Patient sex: M
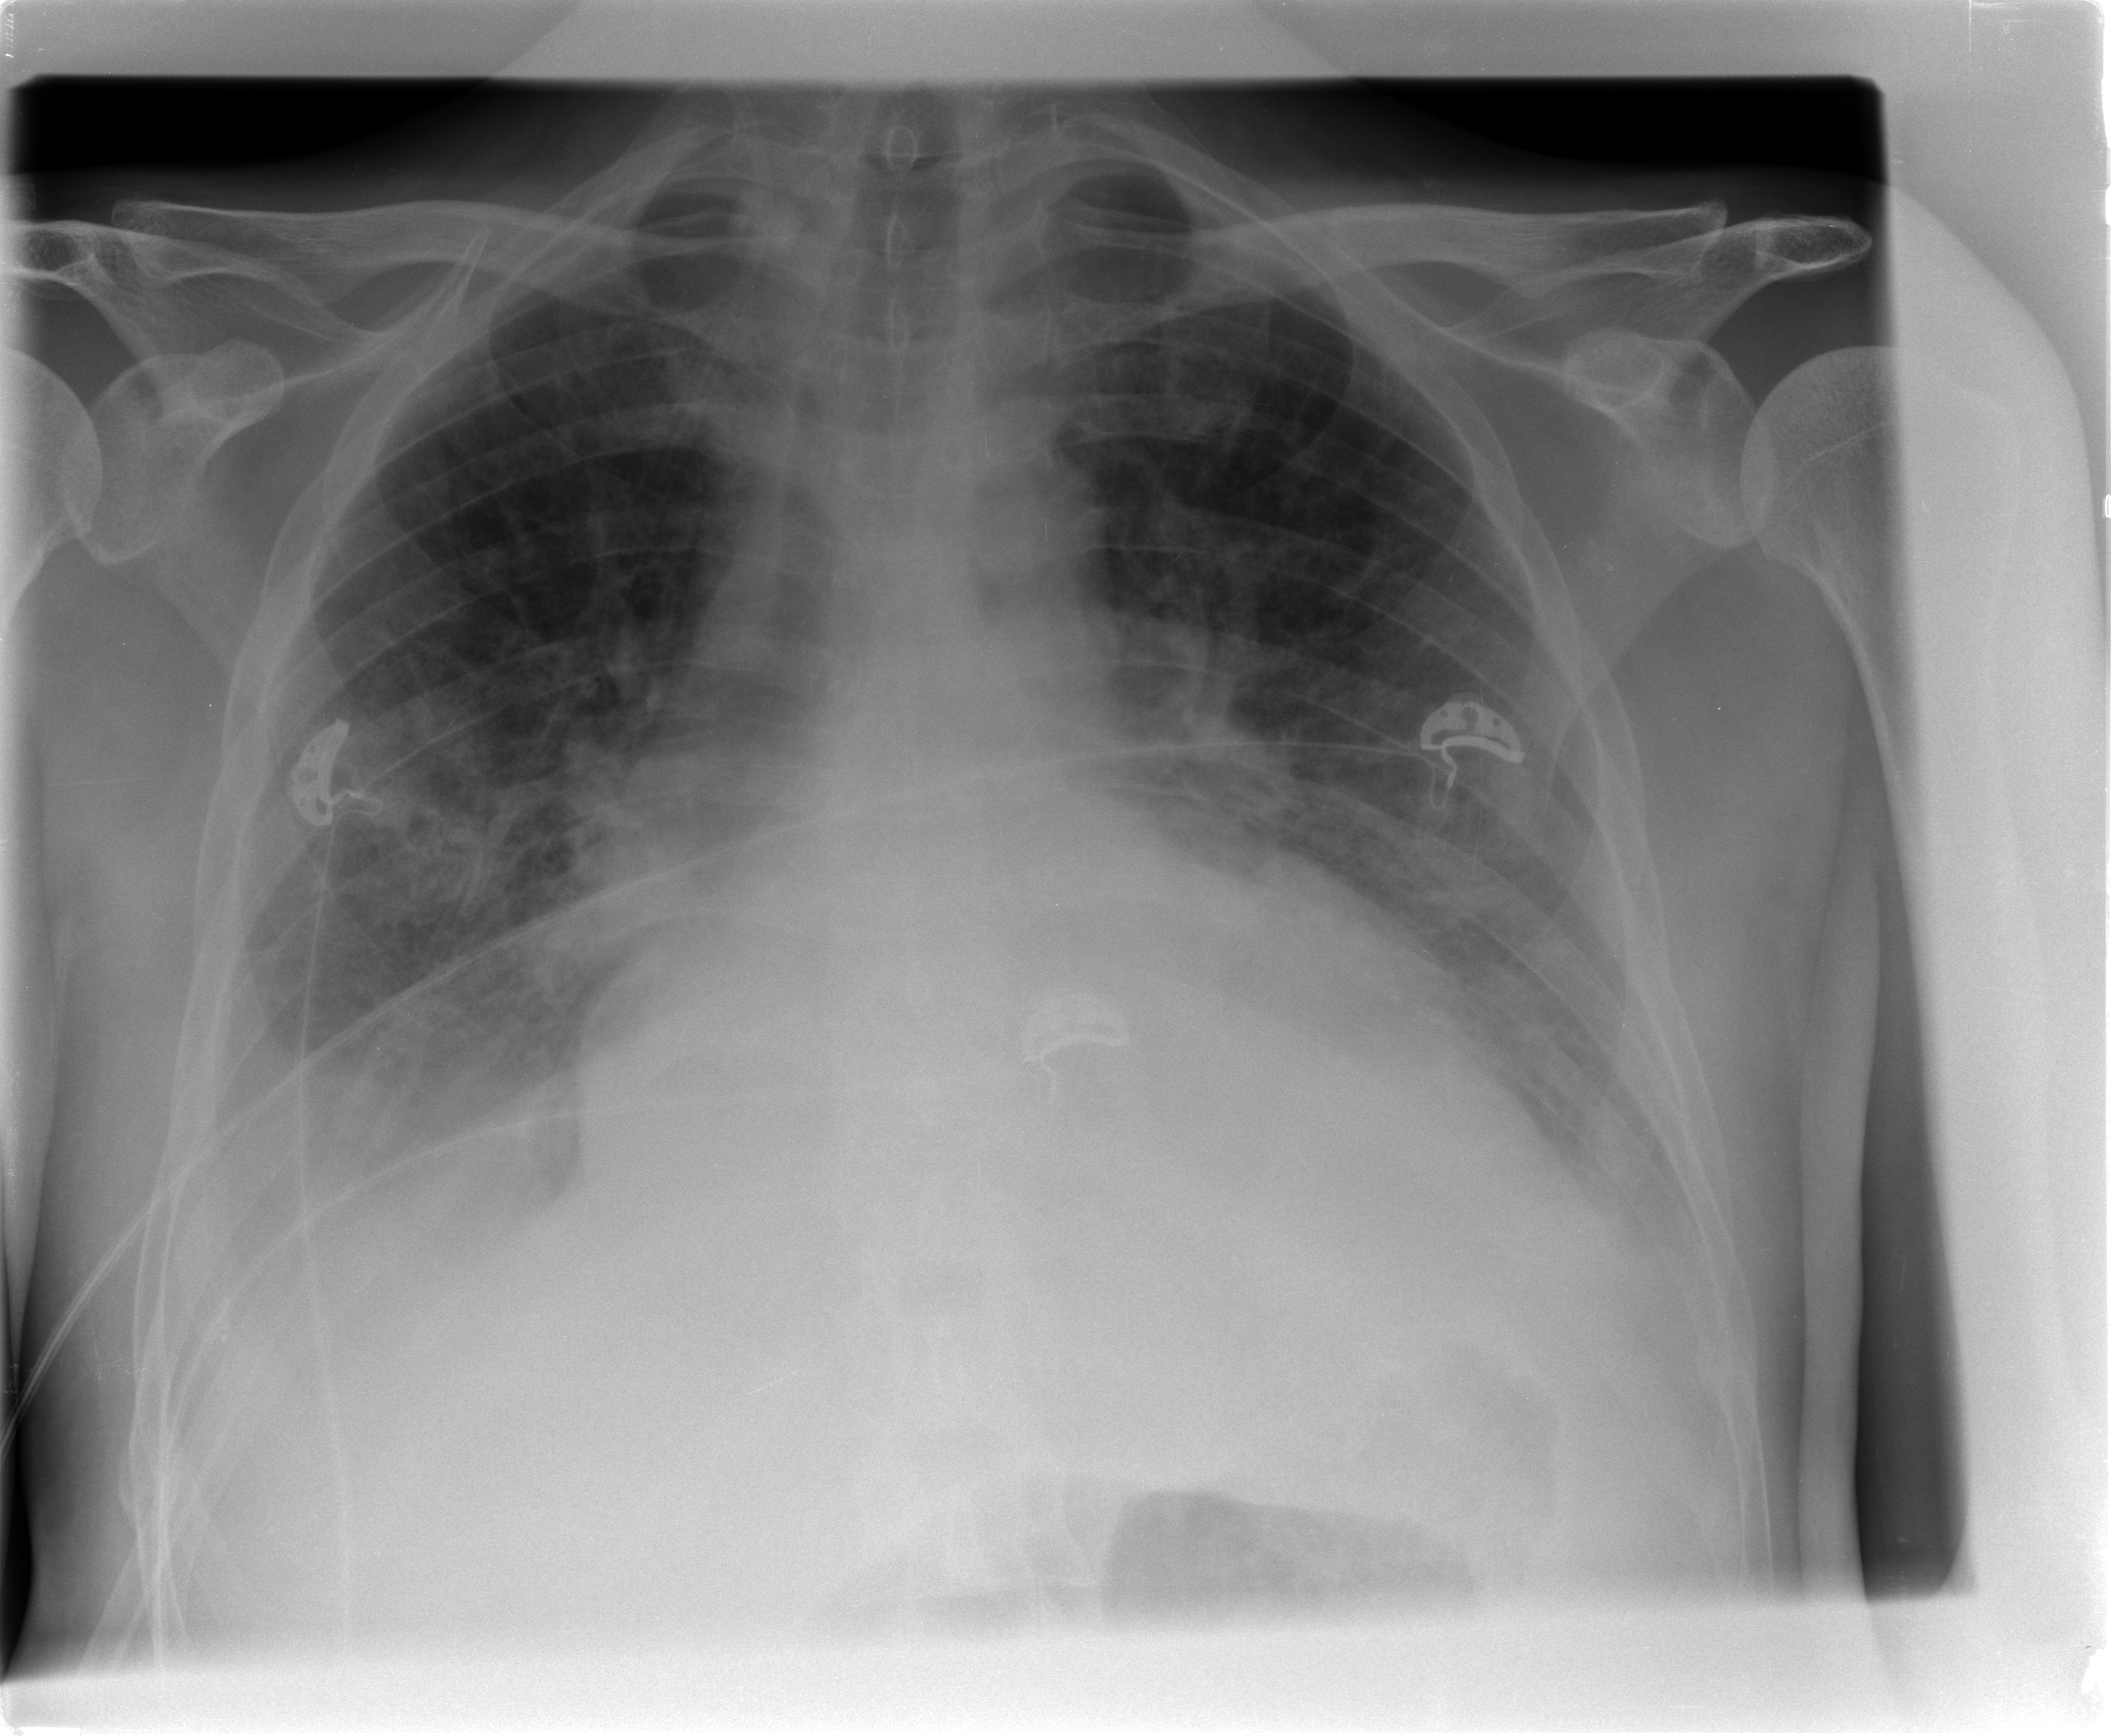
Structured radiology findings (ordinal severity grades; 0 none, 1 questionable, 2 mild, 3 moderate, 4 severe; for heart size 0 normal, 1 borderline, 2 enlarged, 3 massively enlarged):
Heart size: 2
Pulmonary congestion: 3
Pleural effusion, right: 2
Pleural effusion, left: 2
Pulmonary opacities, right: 2
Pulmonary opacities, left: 2
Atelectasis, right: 2
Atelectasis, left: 2